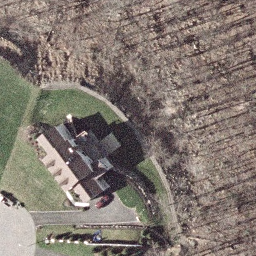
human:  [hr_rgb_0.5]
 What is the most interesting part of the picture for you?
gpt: sparse residential